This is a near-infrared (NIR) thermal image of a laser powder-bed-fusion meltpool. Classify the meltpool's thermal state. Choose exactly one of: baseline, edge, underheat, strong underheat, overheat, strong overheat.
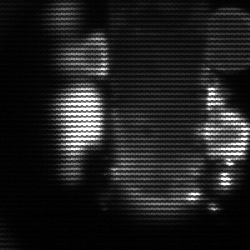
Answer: strong underheat